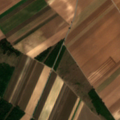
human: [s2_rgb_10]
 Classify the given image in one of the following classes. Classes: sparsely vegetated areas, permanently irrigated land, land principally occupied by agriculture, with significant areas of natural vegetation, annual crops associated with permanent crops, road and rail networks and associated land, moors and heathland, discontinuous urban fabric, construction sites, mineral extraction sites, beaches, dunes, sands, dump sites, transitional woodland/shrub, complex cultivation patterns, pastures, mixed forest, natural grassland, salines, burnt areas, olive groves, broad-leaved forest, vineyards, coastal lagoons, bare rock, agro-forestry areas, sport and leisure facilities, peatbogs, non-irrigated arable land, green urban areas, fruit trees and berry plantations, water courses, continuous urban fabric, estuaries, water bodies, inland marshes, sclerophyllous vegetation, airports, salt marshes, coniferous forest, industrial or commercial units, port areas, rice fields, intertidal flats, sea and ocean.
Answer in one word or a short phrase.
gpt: non-irrigated arable land, mixed forest, natural grassland